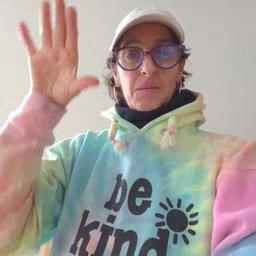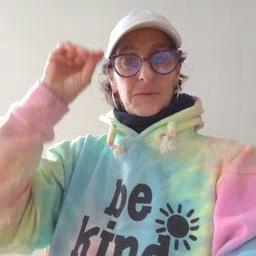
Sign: cowboy